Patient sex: F
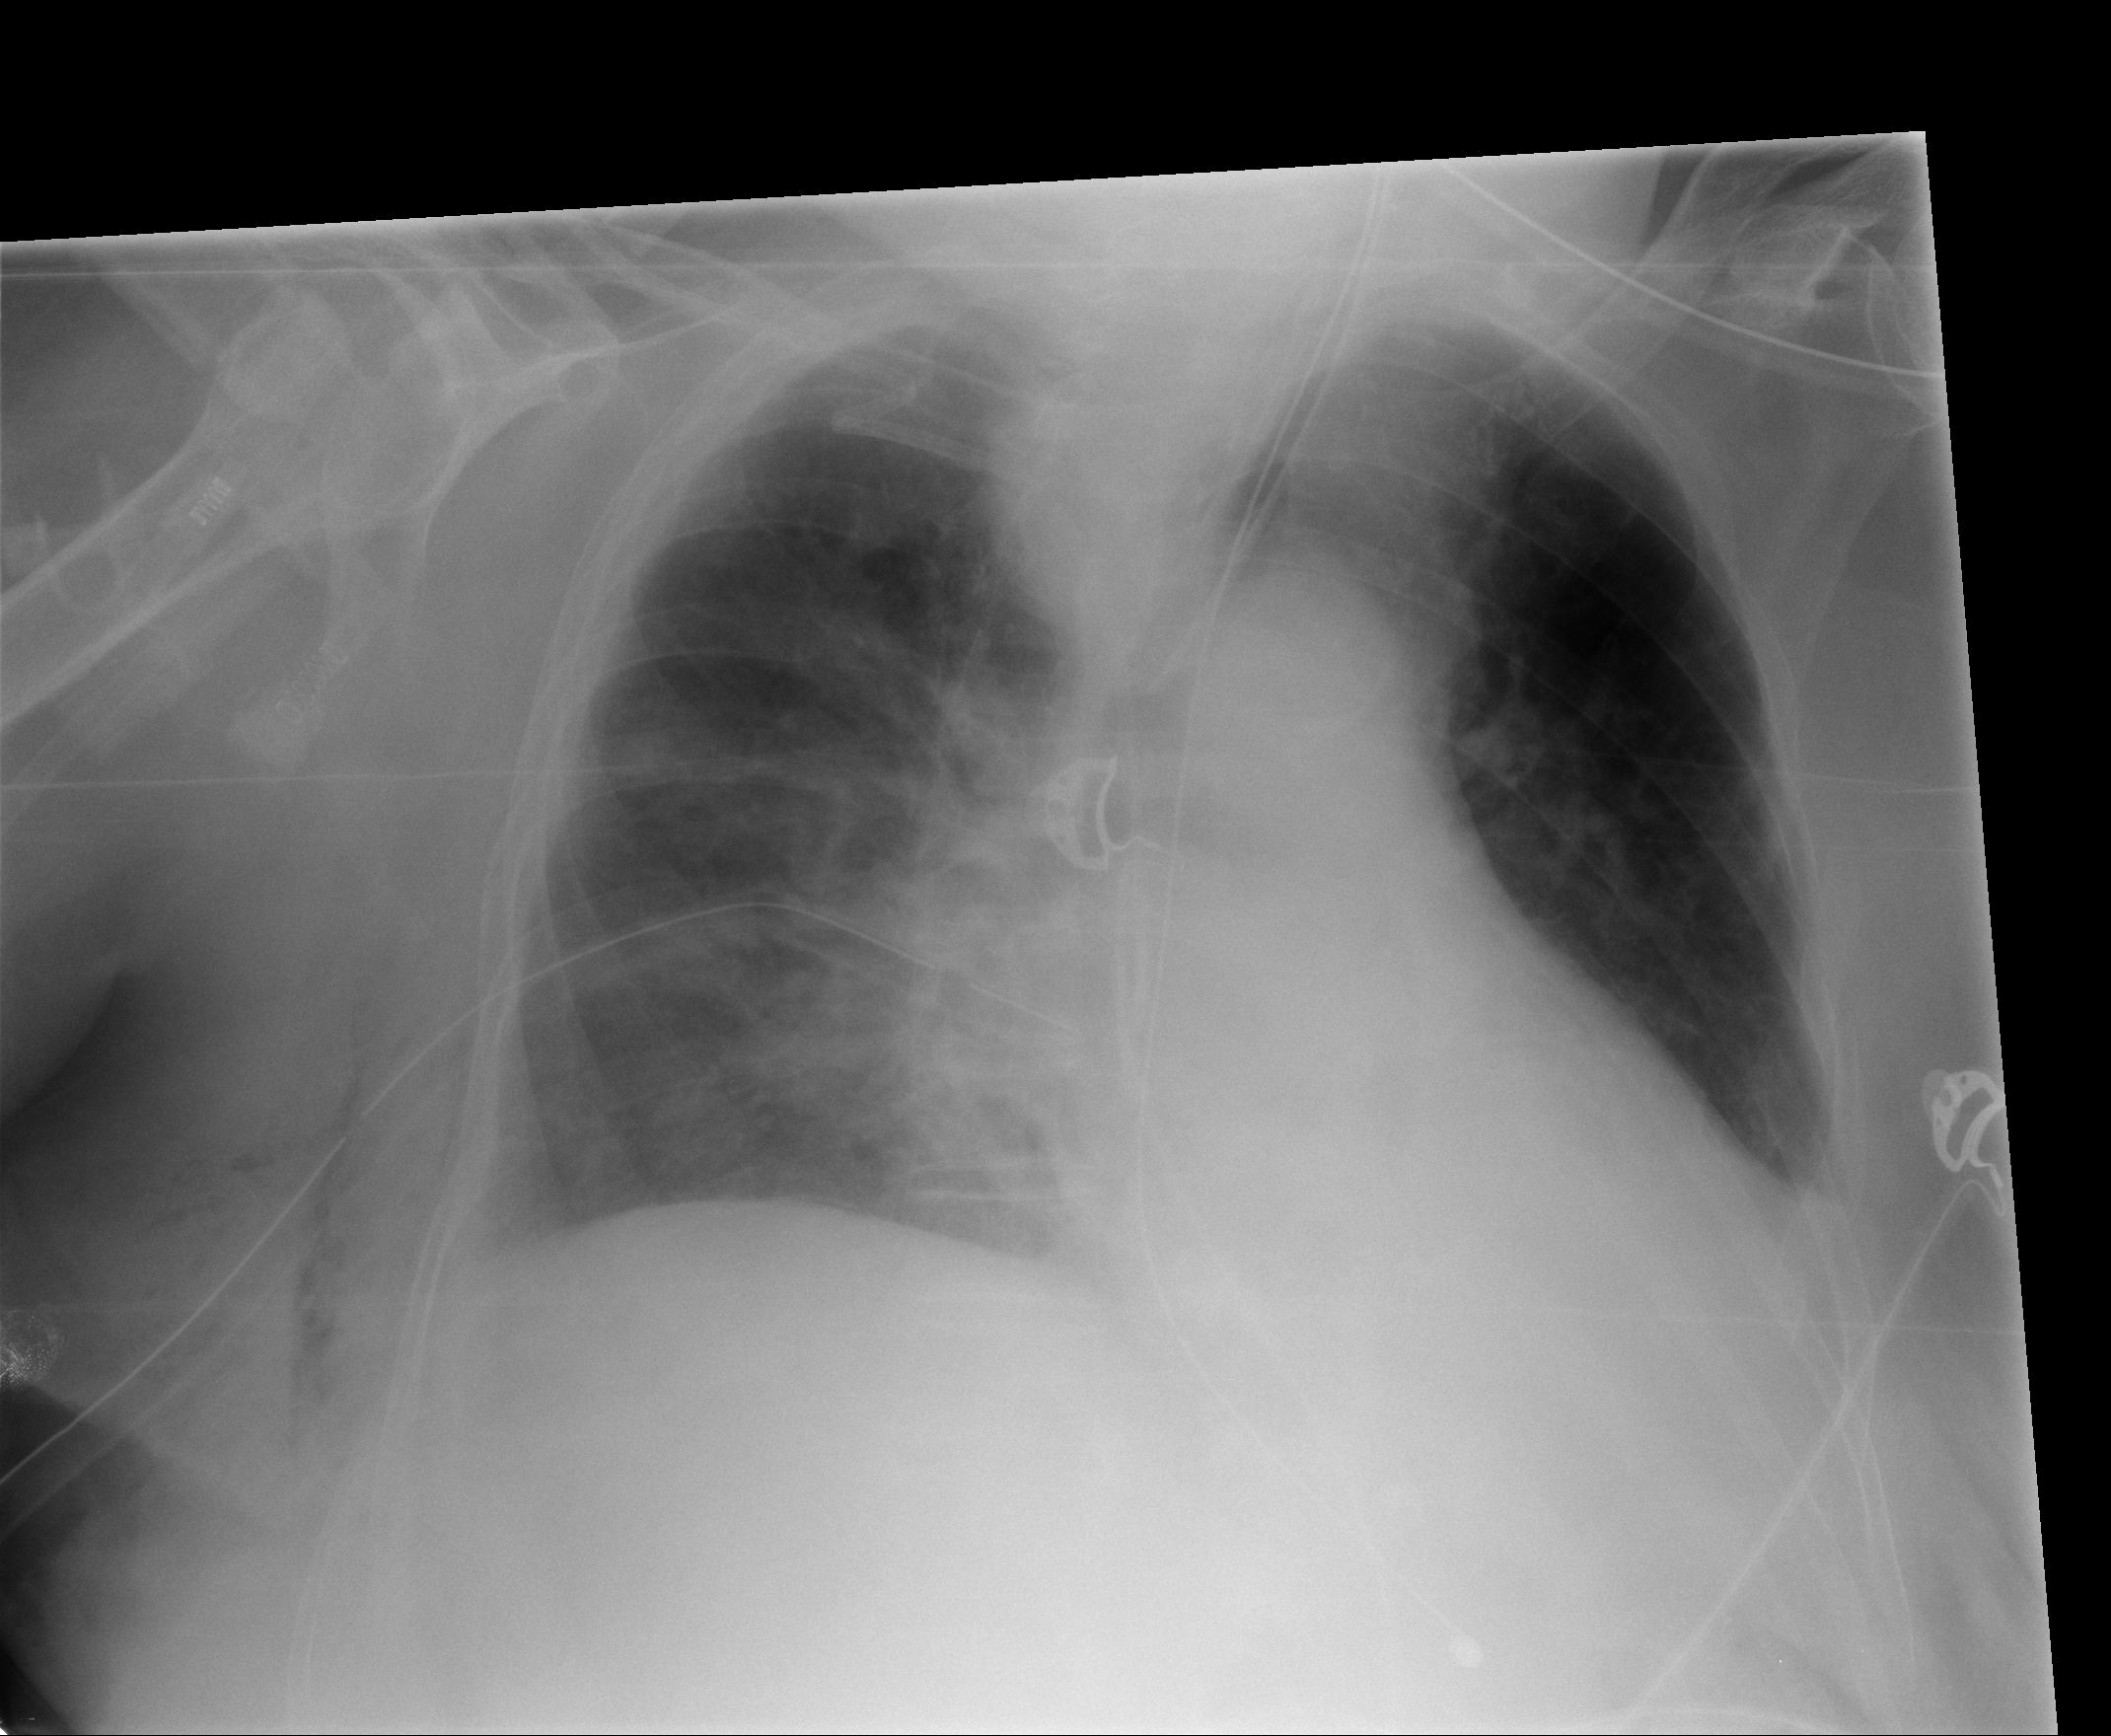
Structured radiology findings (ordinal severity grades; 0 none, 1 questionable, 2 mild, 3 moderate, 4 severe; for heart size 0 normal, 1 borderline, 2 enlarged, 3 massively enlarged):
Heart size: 1
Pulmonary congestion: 2
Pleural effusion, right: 0
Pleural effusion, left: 2
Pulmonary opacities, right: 2
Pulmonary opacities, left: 3
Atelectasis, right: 2
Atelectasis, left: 2